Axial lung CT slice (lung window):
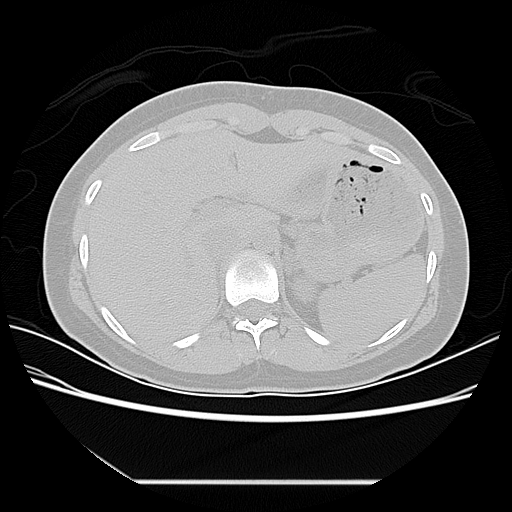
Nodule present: no